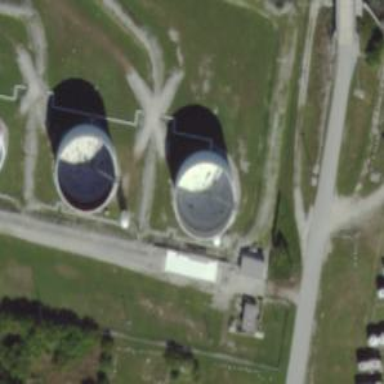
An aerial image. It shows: Storage tank with man-made structure.